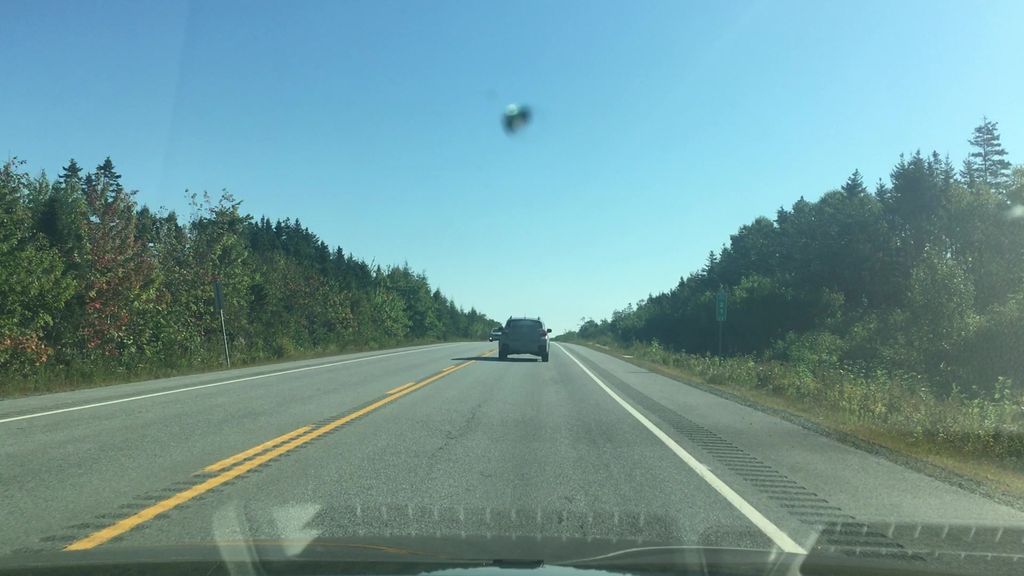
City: halifax